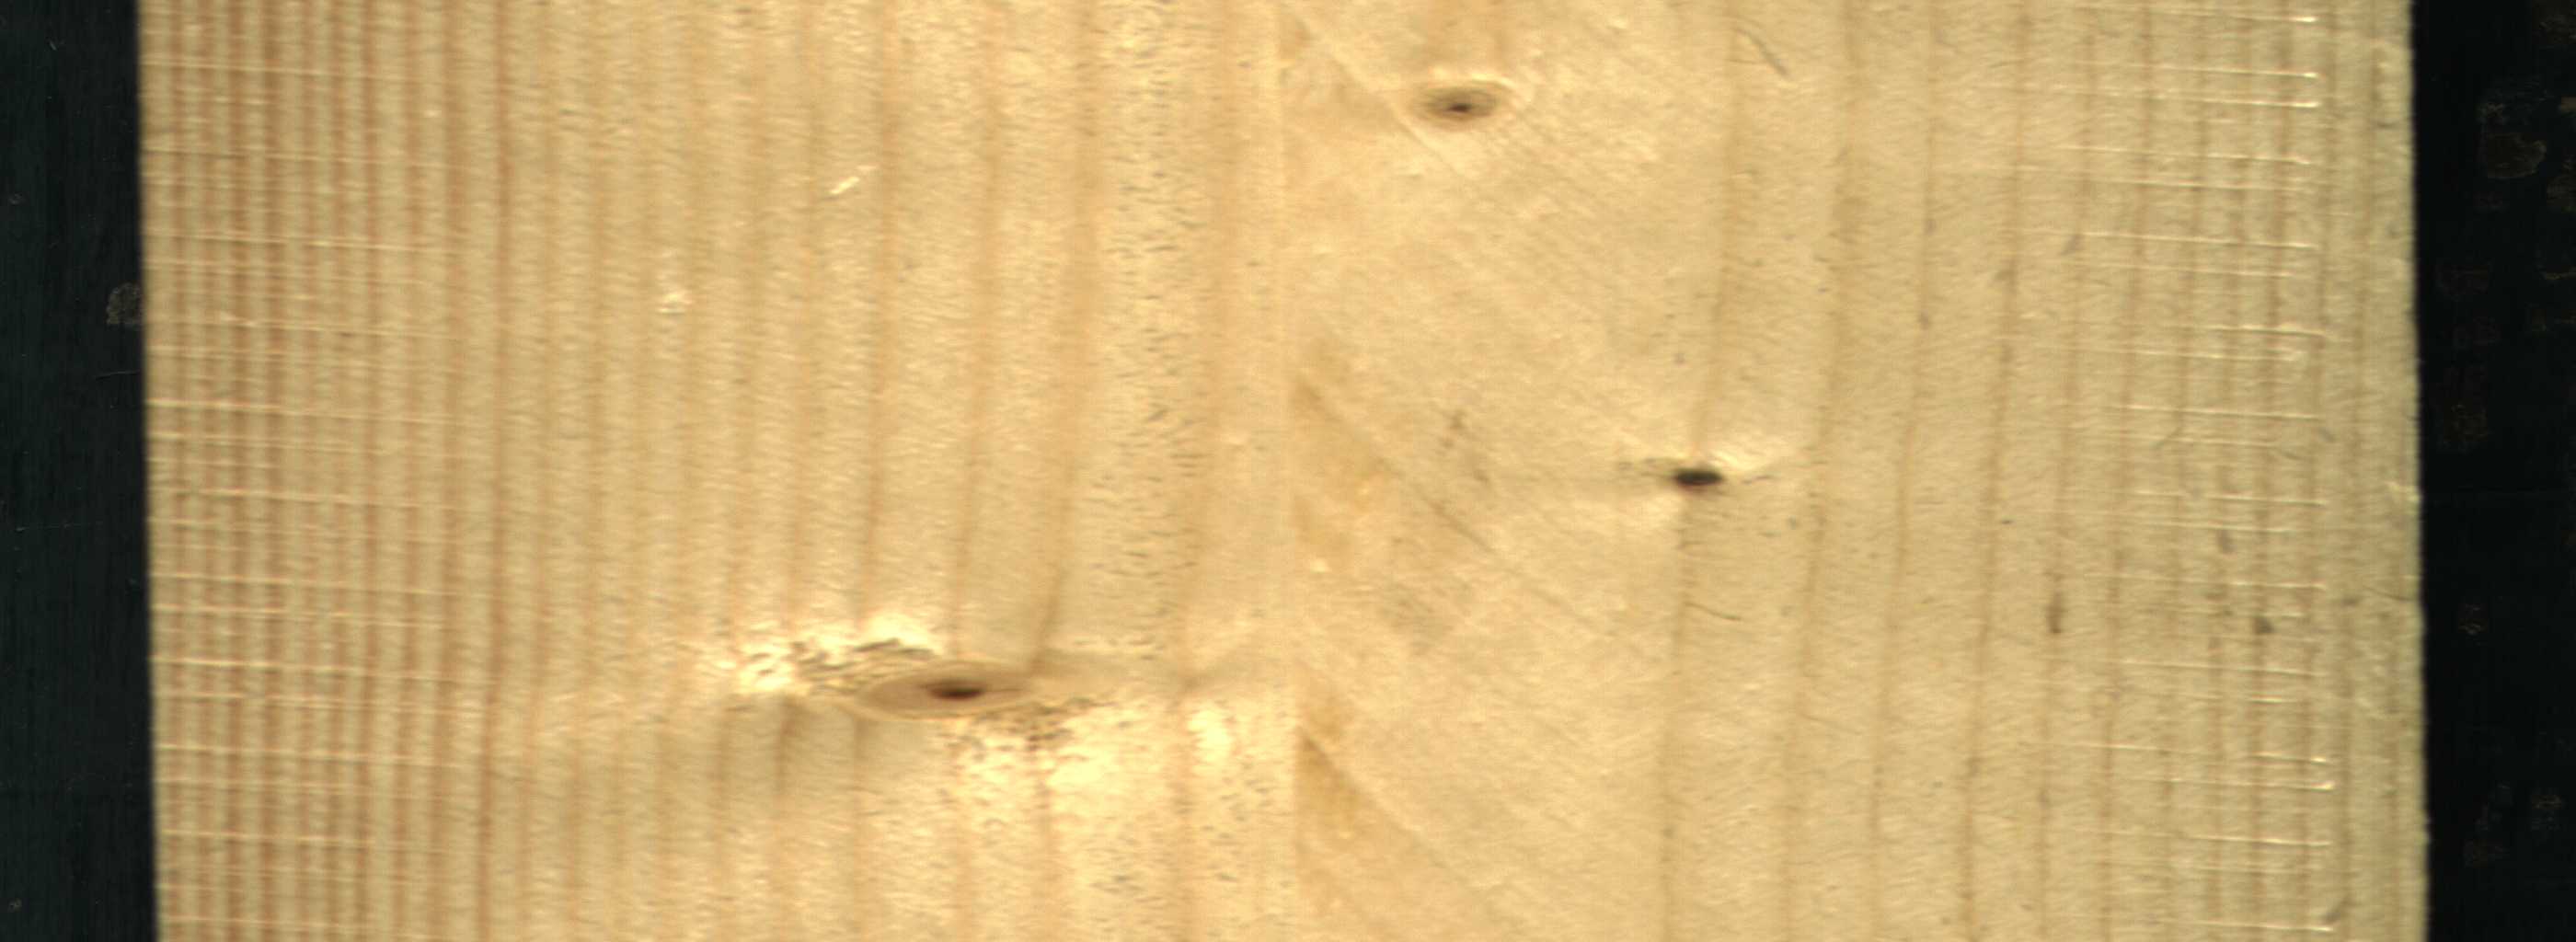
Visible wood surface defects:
Dead_Knot
Live_Knot
Live_Knot